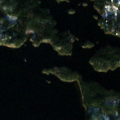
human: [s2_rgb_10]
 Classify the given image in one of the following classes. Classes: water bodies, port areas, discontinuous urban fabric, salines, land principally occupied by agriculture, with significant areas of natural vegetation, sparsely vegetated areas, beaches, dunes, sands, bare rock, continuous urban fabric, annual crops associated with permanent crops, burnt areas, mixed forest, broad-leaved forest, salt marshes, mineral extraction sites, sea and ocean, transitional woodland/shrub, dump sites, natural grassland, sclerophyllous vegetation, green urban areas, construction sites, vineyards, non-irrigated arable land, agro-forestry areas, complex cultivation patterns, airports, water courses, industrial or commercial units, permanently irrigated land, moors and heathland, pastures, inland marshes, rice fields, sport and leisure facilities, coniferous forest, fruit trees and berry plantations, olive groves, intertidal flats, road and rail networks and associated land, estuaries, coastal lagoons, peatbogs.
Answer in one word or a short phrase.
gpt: coniferous forest, water bodies